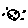
Label: moon